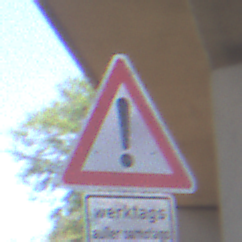
Verkehrszeichen: Gefahrenstelle
Zusatzzeichen unten: ZeitangabenMitBeschraenkungAufWochentage7
Umgebung: Roofed, Underpass
Tageszeit: Midday
Wetter: Clear
Licht: Natural
Jahreszeit: NotSpecified
Kontrast: LowContrast